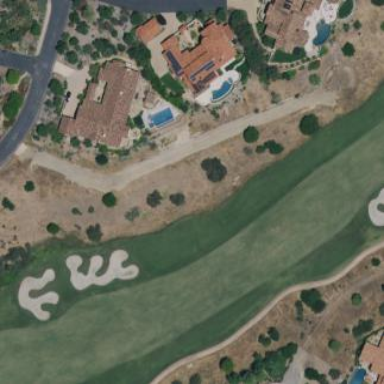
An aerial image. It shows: Rough area on grassy golf course.